Question: It seems to mean opposite, because it is the inverted version of the non '-o' icon version.
But that doesn't seem like the right answer to me.
There is clearly a pattern behind this decision because many icons follow the same patter. But what does the '-o' suffix mean?

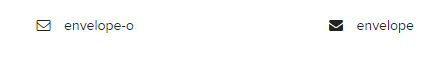
Answer: As Daniel suggested I asked Dave Gandy. If anyone else is curious, it stands for...